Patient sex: F
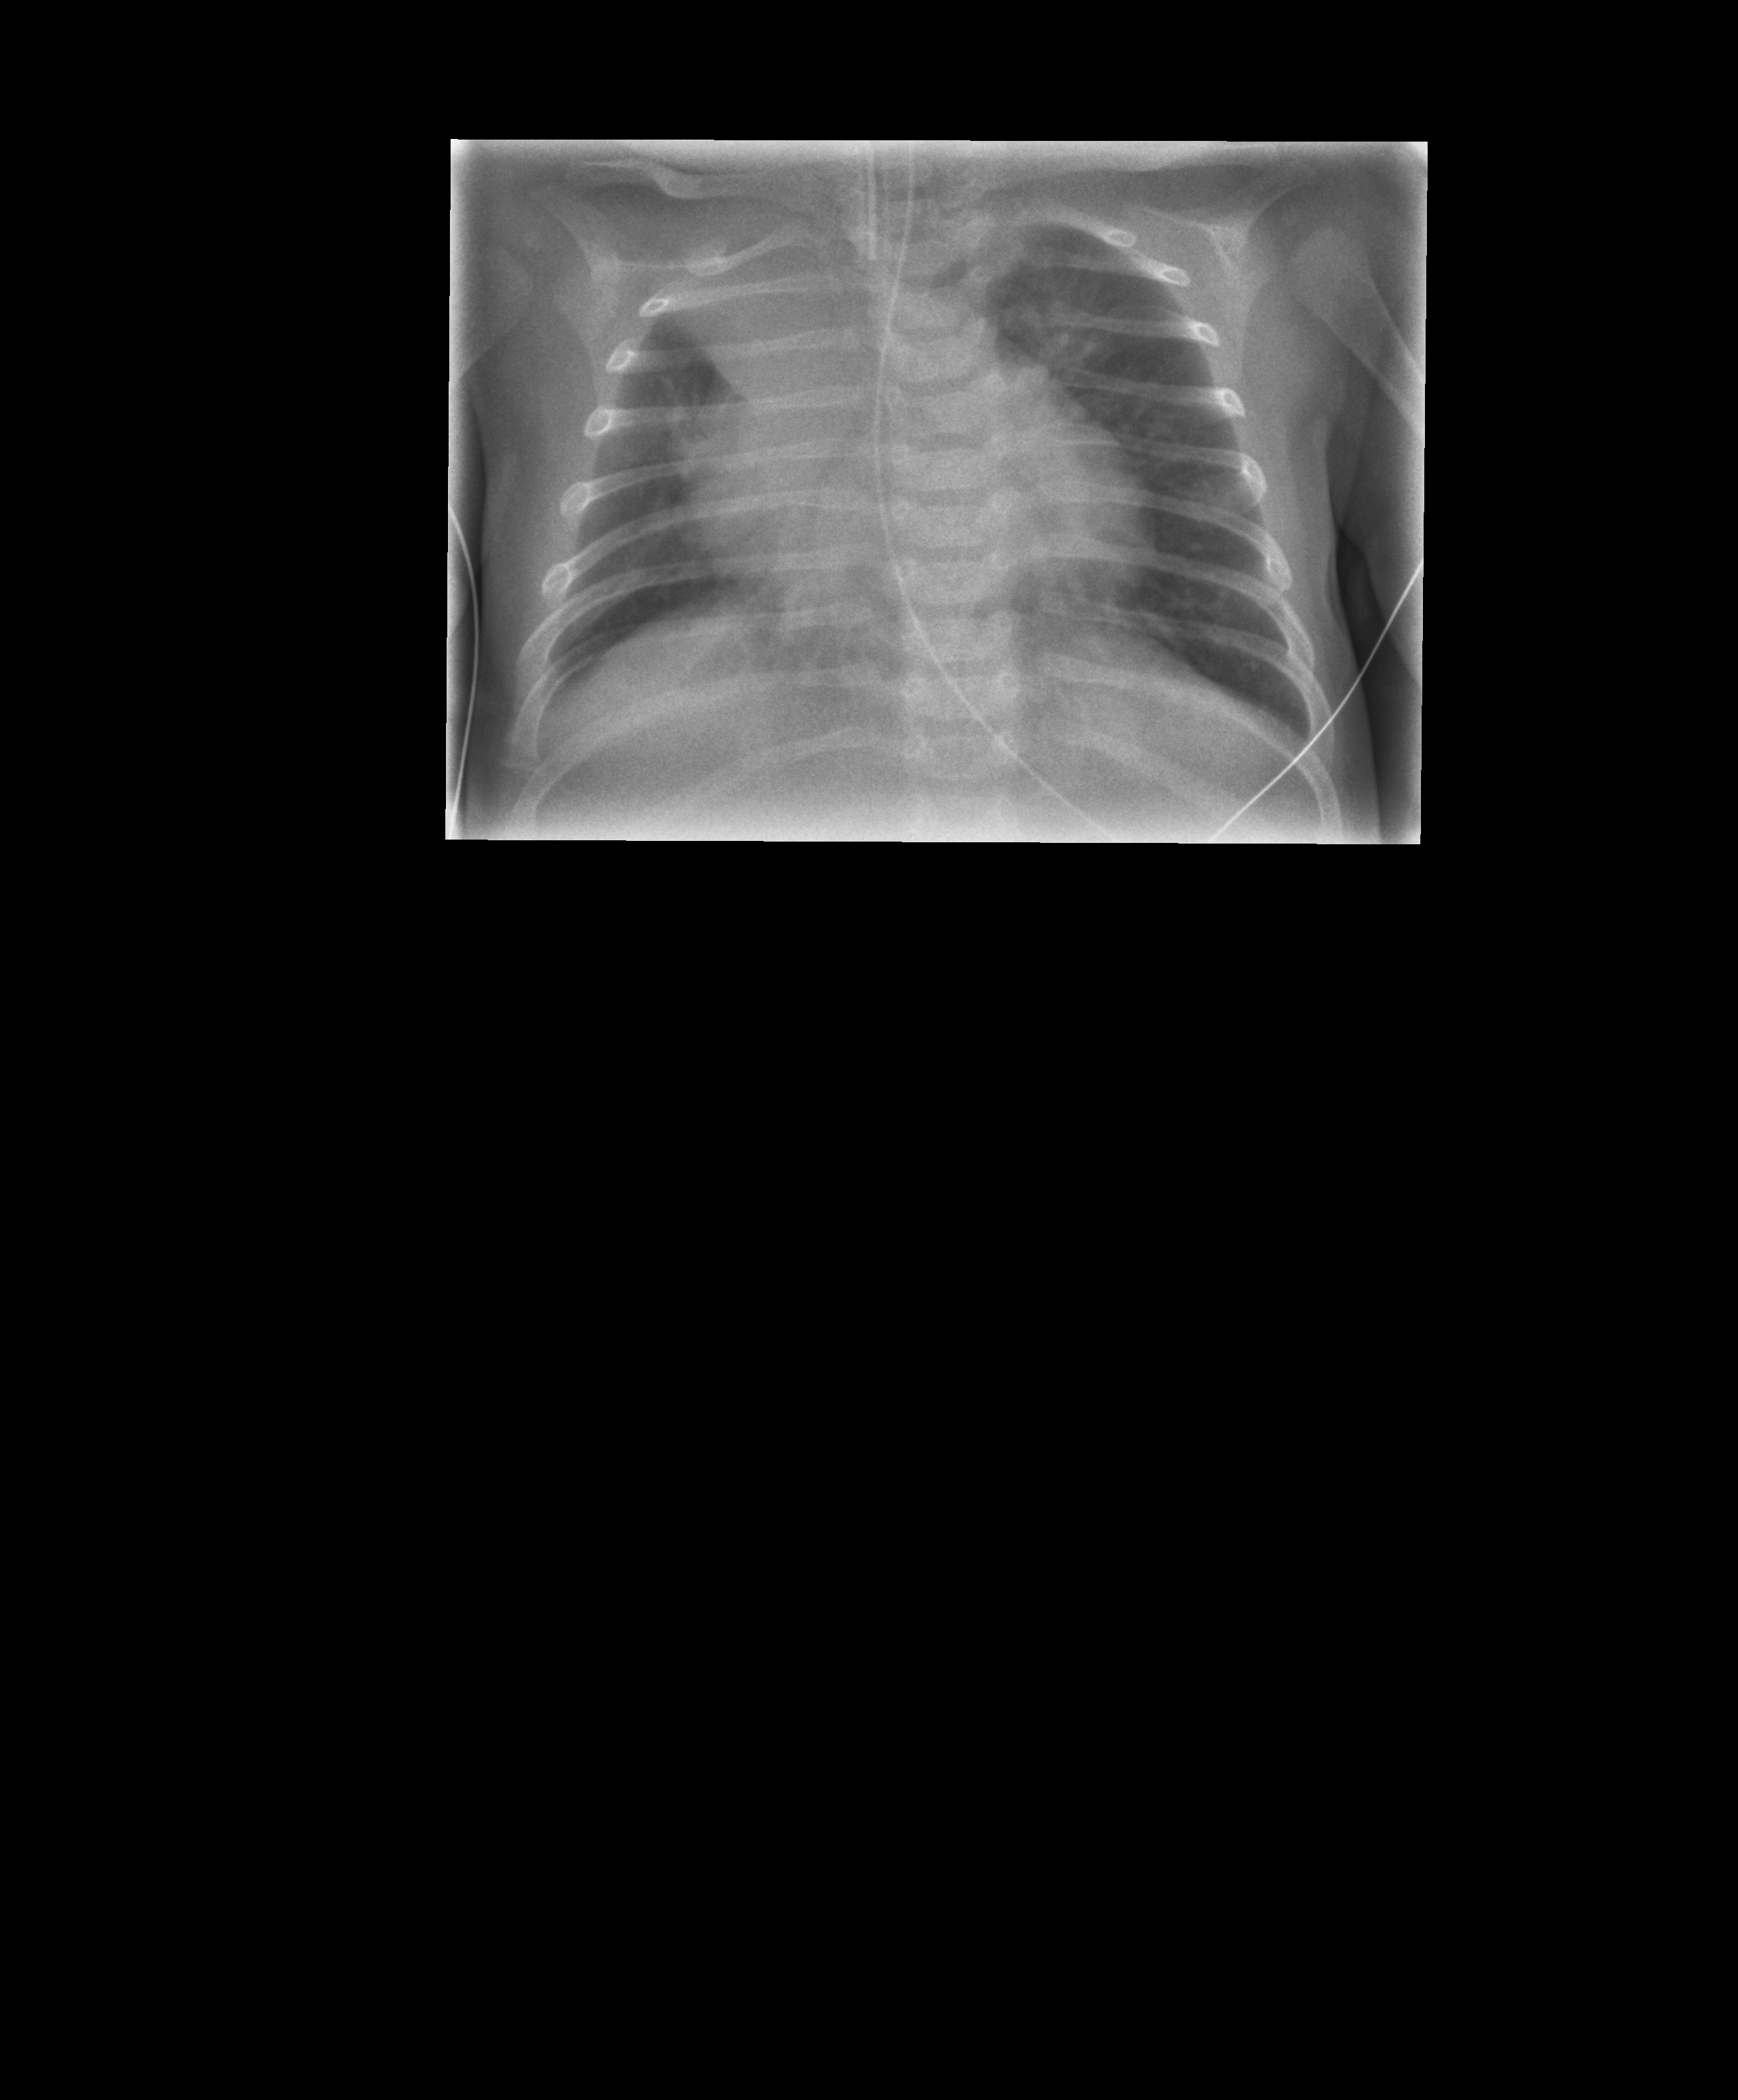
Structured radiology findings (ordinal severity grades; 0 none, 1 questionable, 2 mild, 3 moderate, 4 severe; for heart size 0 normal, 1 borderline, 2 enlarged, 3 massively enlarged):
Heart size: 2
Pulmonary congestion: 3
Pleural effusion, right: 1
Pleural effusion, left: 0
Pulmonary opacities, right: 2
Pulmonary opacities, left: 2
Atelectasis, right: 3
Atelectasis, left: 0